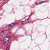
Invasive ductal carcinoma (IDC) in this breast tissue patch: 0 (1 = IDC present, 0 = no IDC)